Question: How do I remove the confidence interval dotted lines from the plot?
For the legend, why is line 2 dotted while line 1 is solid? Is there a way to make both solid lines? I'm not sure what this code does - lty=1:2, cex=0.8

I have attached one of my datasets below with the corresponding commands. Thanks!
'''
> km2 <- survfit(Surv(times_start, times_end, type="interval2")~ 1)
> summary(km2)
Call: survfit(formula = Surv(times_start, times_end, type = "interval2") ~
1)
time n.risk n.event survival std.err lower 95% CI upper 95% CI
1.31 284.0 2.04 0.993 0.00743 0.9782 1.000
2.06 282.0 1.03 0.989 0.00856 0.9724 1.000
2.81 280.9 4.18 0.974 0.01770 0.9395 1.000
3.56 276.7 2.10 0.967 0.01977 0.9278 1.000
4.31 274.7 8.42 0.937 0.03557 0.8659 1.000
5.06 266.2 2.11 0.930 0.03678 0.8556 1.000
5.81 264.1 13.79 0.881 0.05659 0.7642 1.000
6.38 250.3 4.24 0.867 0.05838 0.7440 1.000
7.12 246.1 9.55 0.833 0.06455 0.6940 1.000
7.88 236.5 7.43 0.807 0.06785 0.6577 0.990
8.62 229.1 3.18 0.796 0.06866 0.6432 0.984
9.38 225.9 9.55 0.762 0.07262 0.5963 0.974
10.12 216.4 4.24 0.747 0.07355 0.5769 0.967
10.88 212.1 18.03 0.683 0.08015 0.4883 0.957
11.62 194.1 2.12 0.676 0.08017 0.4793 0.953
12.56 192.0 8.68 0.645 0.08074 0.4415 0.944
13.31 183.3 3.33 0.634 0.08069 0.4274 0.940
14.06 180.0 13.67 0.586 0.08082 0.3690 0.929
14.81 166.3 2.34 0.577 0.08058 0.3595 0.927
15.56 164.0 10.33 0.541 0.07952 0.3176 0.921
16.31 153.6 4.35 0.526 0.07886 0.3005 0.920
17.06 149.3 3.32 0.514 0.07831 0.2875 0.919
17.81 146.0 3.89 0.500 0.07761 0.2724 0.919
18.56 142.1 2.25 0.492 0.07718 0.2638 0.919
19.31 139.8 5.37 0.473 0.07605 0.2435 0.921
20.06 134.5 3.36 0.462 0.07530 0.2309 0.923
20.81 131.1 9.03 0.430 0.07291 0.1983 0.932
21.56 122.1 5.54 0.410 0.07128 0.1790 0.941
23.81 116.5 19.40 0.342 0.06341 0.1182 0.990
24.56 97.1 24.24 0.257 0.05029 0.0575 1.000
5013.31 72.9 72.88 0.000 0.00000 NA NA
> plot(km, xmax=50, xlab="Time", ylab="Log cumulative hazard", col="blue", fun="cloglog")
> lines(km2, xlab="Time", ylab="Log cumulative hazard", col="red", fun="cloglog")
> legend("topleft", legend=c("Line 1", "Line 2"), col=c("red", "blue"), lty=1:2, cex=0.8)
'''
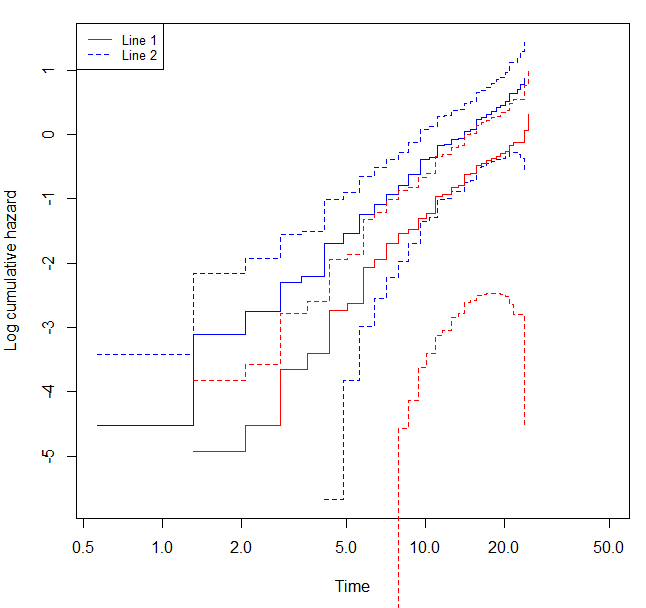
Answer: I'm not sure which data you're using, but I did this using 'lung' (which should be available after doing 'library(survival)'):
'''
km2 <- survfit(Surv(time, status) ~ 1, data = lung)
plot(km2, xmax=50, xlab="Time",
ylab="Log cumulative hazard",
col="blue", fun="cloglog", conf.int = FALSE)
'''
So for your example you should be able to add 'conf.int = FALSE' to your 'plot' function to remove the confidence intervals?
The 'lty=1:2' in your code means that one line is solid ('1') and the other is dotted ('2'). I believe solid is default, so you should remove 'lty=1:2' if you'd like both to be solid.
<URL>